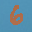
Label: 6